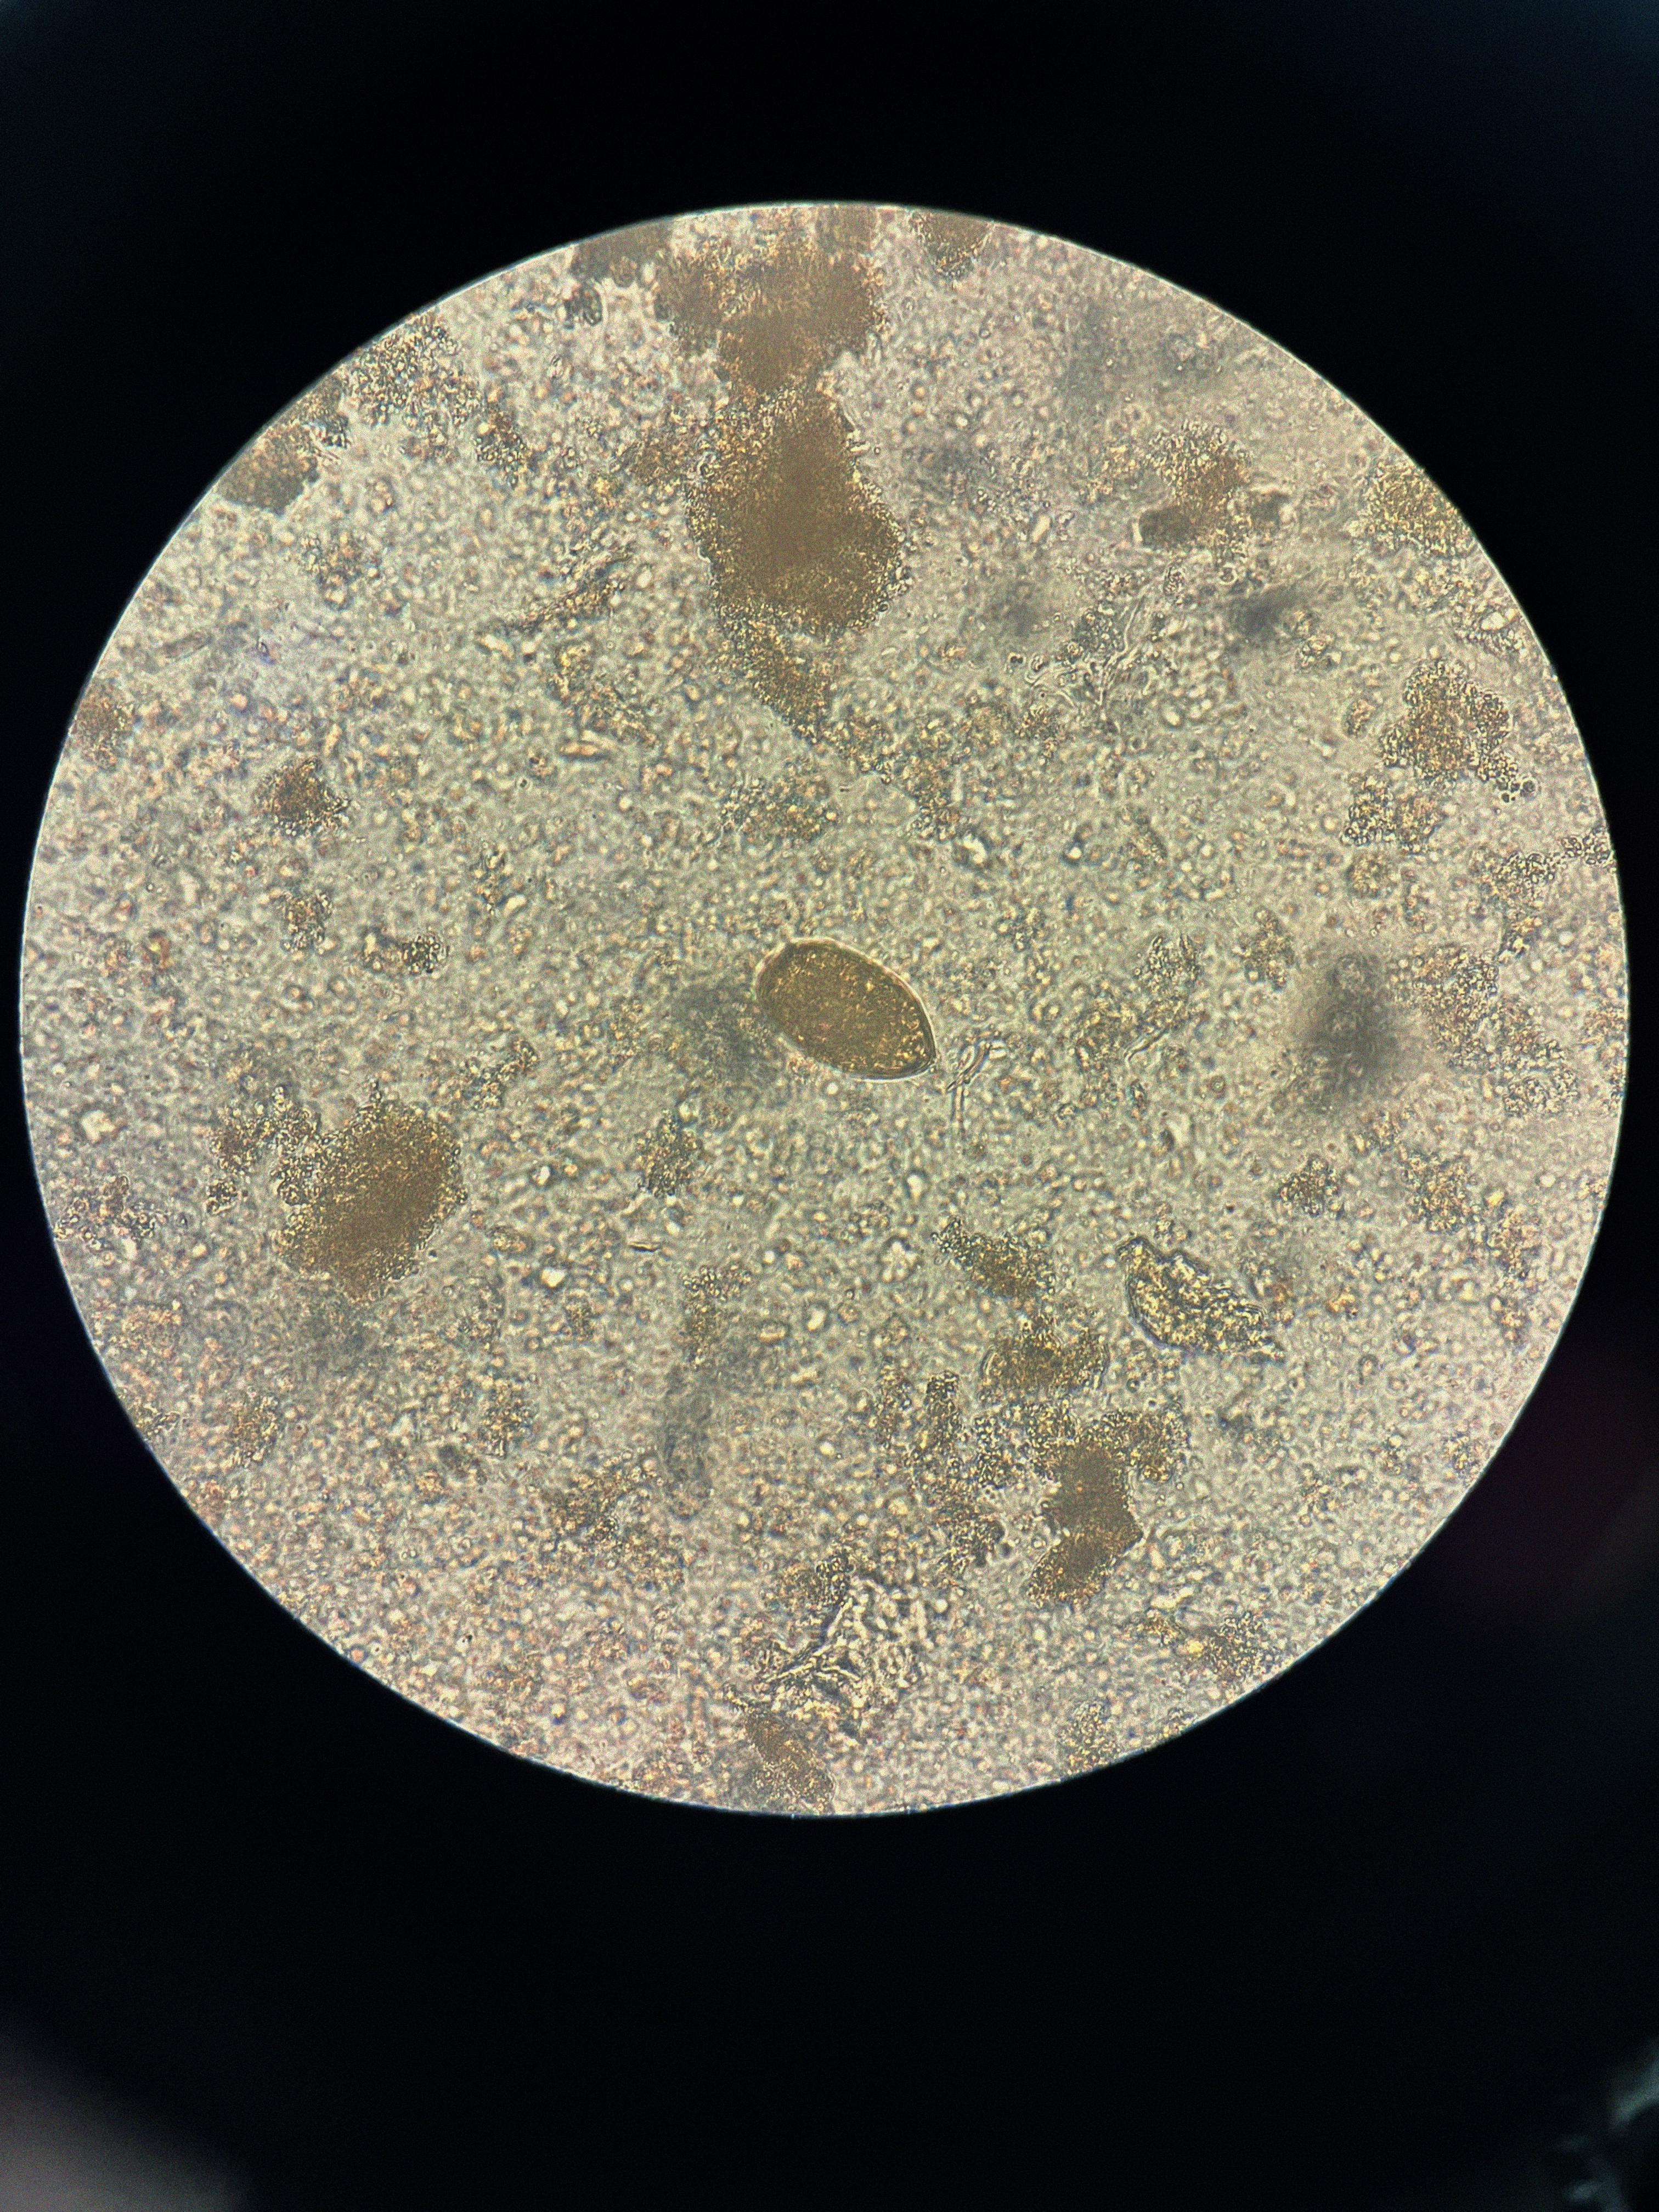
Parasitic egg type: Paragonimus spp